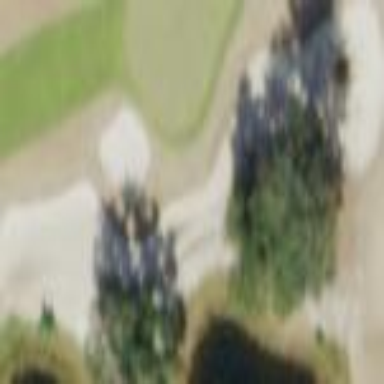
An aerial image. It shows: Golf bunker filled with natural sand.